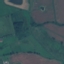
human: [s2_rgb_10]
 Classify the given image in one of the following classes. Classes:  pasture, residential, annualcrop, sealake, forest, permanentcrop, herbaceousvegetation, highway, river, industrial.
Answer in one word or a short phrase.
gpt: Pasture